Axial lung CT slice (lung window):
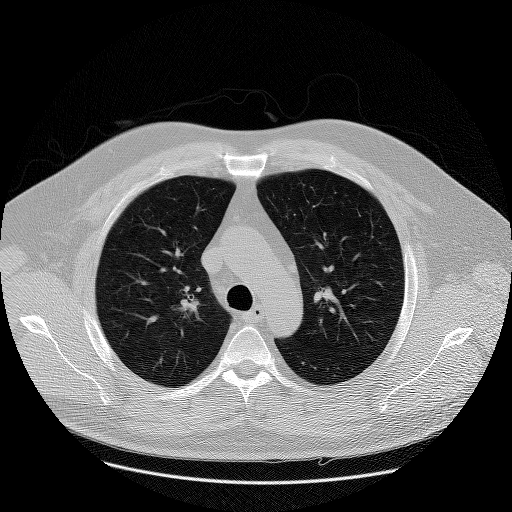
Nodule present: no